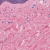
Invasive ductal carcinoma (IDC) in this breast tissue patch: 0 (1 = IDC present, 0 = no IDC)